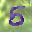
Label: 5